Question: I will try to explain this the best way I can. I am making a domain checker and that works for me, now I have a function that shows some of the domains I have in my var named "domains" once I type in a DOT 'because all the variables domains begin with a dot' all the domains will appear but when I write some text before I put the DOT it will not appear anymore. What do I have to change to let it show the text before the DOT? Here is the code I use, and some picture how it looks right now.
'''
<body>
<center>
<h2>Autocomplete domein</h2>
<p>Start typing:</p>
<form autocomplete="off" action="#">
<div class="autocomplete" style="width:300px;">
<input id="myInput" type="text" name="myCountry" placeholder="Domain">
</div>
<input type="submit">
</form>
</center>
<script>
function autocomplete(inp, arr) {
var currentFocus;
inp.addEventListener("input", function(e) {
var a, b, i, val = this.value;
closeAllLists();
if (!val) { return false;}
currentFocus = -1;
a = document.createElement("DIV");
a.setAttribute("id", this.id + "autocomplete-list");
a.setAttribute("class", "autocomplete-items");
this.parentNode.appendChild(a);
for (i = 0; i < arr.length; i++) {
if (arr[i].substr(0, val.length).toUpperCase() == val.toUpperCase()) {
b = document.createElement("DIV");
b.innerHTML = "<strong>" + arr[i].substr(0, val.length) + "</strong>";
b.innerHTML += arr[i].substr(val.length);
b.innerHTML += "<input type='hidden' value='" + arr[i] + "'>";
b.addEventListener("click", function(e) {
inp.value = this.getElementsByTagName("input")[0].value;
closeAllLists();
});
a.appendChild(b);
}
}
});
inp.addEventListener("keydown", function(e) {
var x = document.getElementById(this.id + "autocomplete-list");
if (x) x = x.getElementsByTagName("div");
if (e.keyCode == 40) {
currentFocus++;
addActive(x);
} else if (e.keyCode == 38) {
currentFocus--;
addActive(x);
} else if (e.keyCode == 13) {
e.preventDefault();
if (currentFocus > -1) {
if (x) x[currentFocus].click();
}
}
});
function addActive(x) {
if (!x) return false;
removeActive(x);
if (currentFocus >= x.length) currentFocus = 0;
if (currentFocus < 0) currentFocus = (x.length - 1);
x[currentFocus].classList.add("autocomplete-active");
}
function removeActive(x) {
for (var i = 1; i < x.length; i++) {
x[i].classList.remove("autocomplete-active");
}
}
function closeAllLists(elmnt) {
var x = document.getElementsByClassName("autocomplete-items");
for (var i = 0; i < x.length; i++) {
if (elmnt != x[i] && elmnt != inp) {
x[i].parentNode.removeChild(x[i]);
}
}
}
document.addEventListener("click", function (e) {
closeAllLists(e.target);
});
}
var domain = [".nl",".com",".net",".org",".network",".at",".co",".co.uk"
,".be",".bl",".us",".eu",".uk", ".lu"];
autocomplete(document.getElementById("myInput"), domain);
</script>
</body>
'''

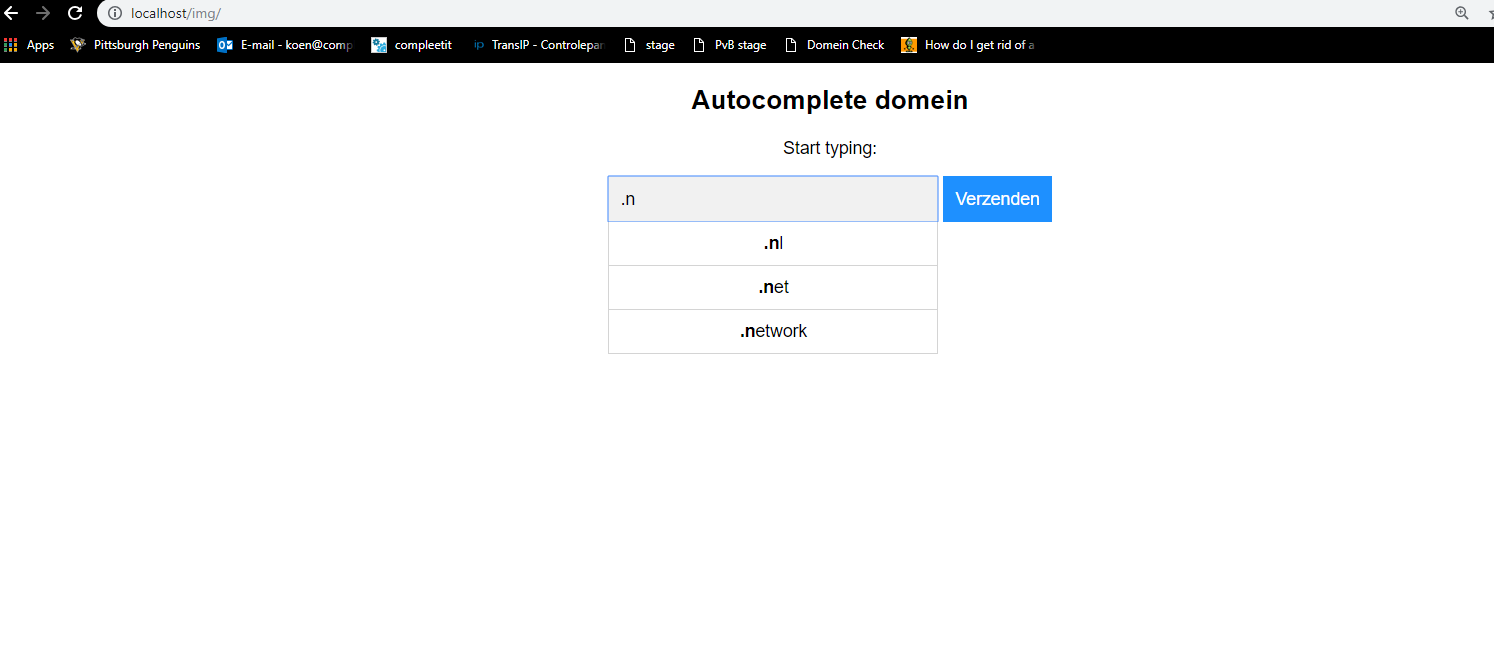
Answer: Try
'''
<body>
<center>
<h2>Autocomplete domein</h2>
<p>Start typing:</p>
<form autocomplete="off" action="#">
<div class="autocomplete" style="width:300px;">
<input id="myInput" type="text" name="myCountry" placeholder="Domain">
</div>
<input type="submit">
</form>
</center>
<script>
function autocomplete(inp, arr) {
var currentFocus;
inp.addEventListener("input", function(e) {
var a, b, i, val = this.value;
var name ='';
if(this.value.indexOf('.')>=0){
val =this.value.slice(this.value.indexOf('.'));
name = this.value.slice(0,this.value.indexOf('.'));
}
closeAllLists();
if (!val) { return false;}
currentFocus = -1;
a = document.createElement("DIV");
a.setAttribute("id", this.id + "autocomplete-list");
a.setAttribute("class", "autocomplete-items");
this.parentNode.appendChild(a);
for (i = 0; i < arr.length; i++) {
if (arr[i].substr(0, val.length).toUpperCase() == val.toUpperCase()) {
b = document.createElement("DIV");
b.innerHTML = name;
b.innerHTML += "<strong>" + arr[i].substr(0, val.length) + "</strong>";
b.innerHTML += arr[i].substr(val.length);
b.innerHTML += "<input type='hidden' value='" + name + arr[i] + "'>";
b.addEventListener("click", function(e) {
inp.value = this.getElementsByTagName("input")[0].value;
closeAllLists();
});
a.appendChild(b);
}
}
});
inp.addEventListener("keydown", function(e) {
var x = document.getElementById(this.id + "autocomplete-list");
if (x) x = x.getElementsByTagName("div");
if (e.keyCode == 40) {
currentFocus++;
addActive(x);
} else if (e.keyCode == 38) {
currentFocus--;
addActive(x);
} else if (e.keyCode == 13) {
e.preventDefault();
if (currentFocus > -1) {
if (x) x[currentFocus].click();
}
}
});
function addActive(x) {
if (!x) return false;
removeActive(x);
if (currentFocus >= x.length) currentFocus = 0;
if (currentFocus < 0) currentFocus = (x.length - 1);
x[currentFocus].classList.add("autocomplete-active");
}
function removeActive(x) {
for (var i = 1; i < x.length; i++) {
x[i].classList.remove("autocomplete-active");
}
}
function closeAllLists(elmnt) {
var x = document.getElementsByClassName("autocomplete-items");
for (var i = 0; i < x.length; i++) {
if (elmnt != x[i] && elmnt != inp) {
x[i].parentNode.removeChild(x[i]);
}
}
}
document.addEventListener("click", function (e) {
closeAllLists(e.target);
});
}
var domain = [".nl",".com",".net",".org",".network",".at",".co",".co.uk"
,".be",".bl",".us",".eu",".uk", ".lu"];
autocomplete(document.getElementById("myInput"), domain);
</script>
</body>
'''